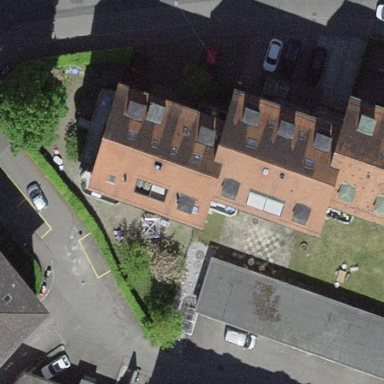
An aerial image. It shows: Gabled roof made of maroon roof tiles on apartment building.